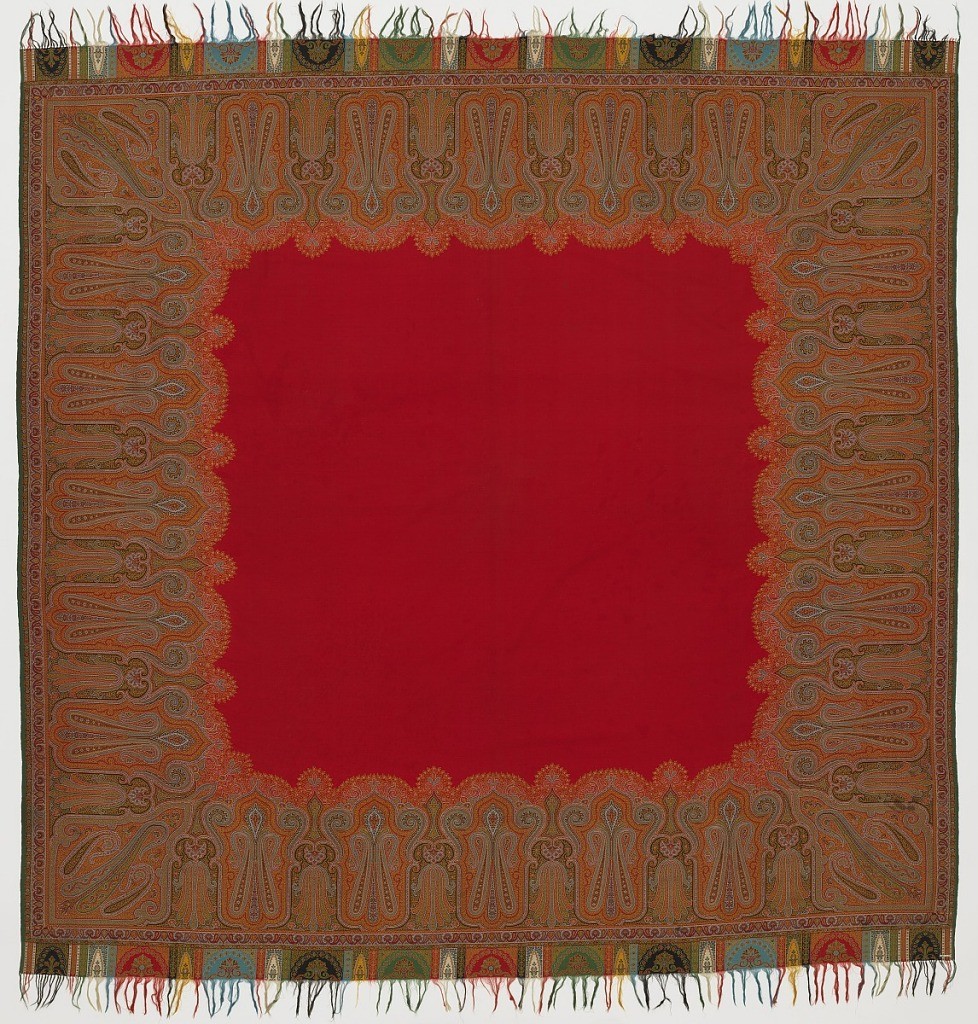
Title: Shawl
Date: ca. 1865
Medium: wool Technique: jacquard woven 2/2 twill with continuous and discontinuous supplementary weft patterning Label: jacquard woven wool 2/2 twill with continuous and discontinuous supplementary weft patterning
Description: Shawl with a red center and a multicolored cone and lotus border design. Fringed on two ends. Long sides have a narrow green border.